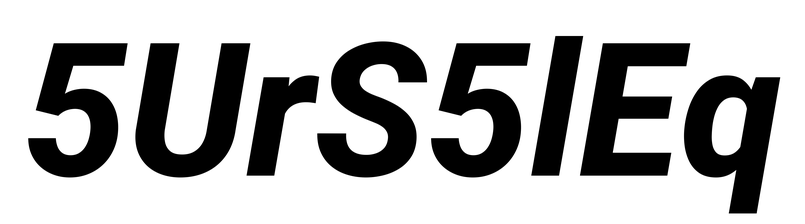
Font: Roboto-Italic_ExtraBold_Italic